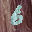
Label: 6